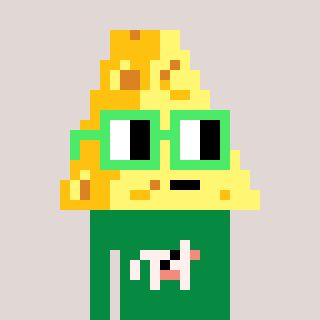
a pixel art character with square light green glasses, a cheese-shaped head and a green-colored body on a warm background